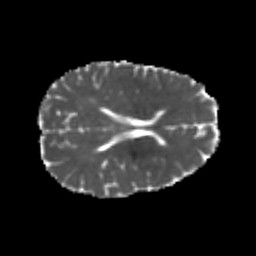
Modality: MD
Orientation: axial
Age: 23
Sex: female
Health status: healthy
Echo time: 0.074 s